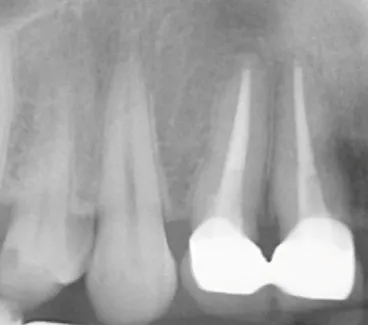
Teeth 1.1, 1.2 complete fillings of channels with reduced apical and lateral area radiolucency.
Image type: radiology (x_ray)